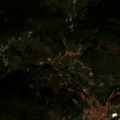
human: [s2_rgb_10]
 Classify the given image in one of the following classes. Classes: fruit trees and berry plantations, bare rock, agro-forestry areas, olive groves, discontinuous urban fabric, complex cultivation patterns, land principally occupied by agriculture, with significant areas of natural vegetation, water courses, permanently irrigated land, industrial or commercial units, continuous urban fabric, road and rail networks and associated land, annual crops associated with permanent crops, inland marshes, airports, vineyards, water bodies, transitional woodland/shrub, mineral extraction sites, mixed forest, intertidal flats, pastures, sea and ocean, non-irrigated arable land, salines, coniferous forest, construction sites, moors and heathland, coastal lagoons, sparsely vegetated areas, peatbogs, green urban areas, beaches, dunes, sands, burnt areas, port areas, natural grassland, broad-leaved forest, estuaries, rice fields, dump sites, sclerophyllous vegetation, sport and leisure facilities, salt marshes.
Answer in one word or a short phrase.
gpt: discontinuous urban fabric, fruit trees and berry plantations, complex cultivation patterns, land principally occupied by agriculture, with significant areas of natural vegetation, broad-leaved forest